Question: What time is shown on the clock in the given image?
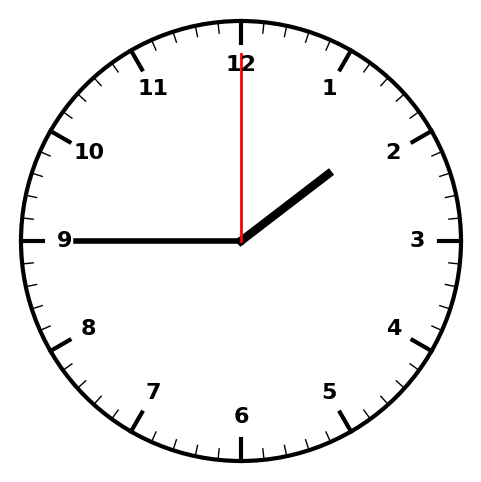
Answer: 01:45:00